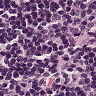
Metastatic tissue present: no